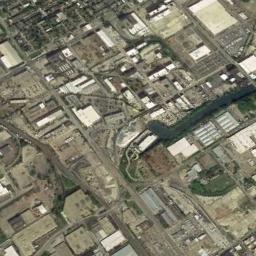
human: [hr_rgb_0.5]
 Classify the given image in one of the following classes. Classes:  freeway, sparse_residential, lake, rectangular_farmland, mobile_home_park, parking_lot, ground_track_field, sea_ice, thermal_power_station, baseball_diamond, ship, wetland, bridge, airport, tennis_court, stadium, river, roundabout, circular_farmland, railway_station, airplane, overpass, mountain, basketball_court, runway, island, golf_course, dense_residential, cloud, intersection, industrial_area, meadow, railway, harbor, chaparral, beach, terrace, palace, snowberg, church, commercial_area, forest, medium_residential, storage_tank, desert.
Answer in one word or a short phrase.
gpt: industrial_area